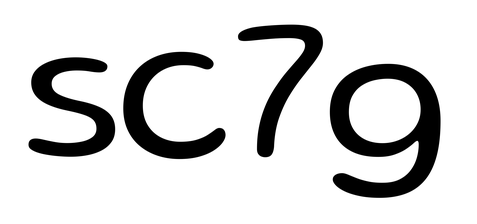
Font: Gluten_Light